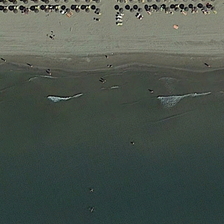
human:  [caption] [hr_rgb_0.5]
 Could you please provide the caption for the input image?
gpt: sea water in the wind set off layers of white spray .

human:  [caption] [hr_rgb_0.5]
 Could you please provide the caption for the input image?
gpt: some people are in a beach near a piece of green ocean .

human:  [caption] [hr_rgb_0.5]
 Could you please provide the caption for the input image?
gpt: some people are in a beach near a piece of green ocean .

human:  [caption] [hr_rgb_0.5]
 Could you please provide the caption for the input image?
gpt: a pedestrian are on the shore of the sea .

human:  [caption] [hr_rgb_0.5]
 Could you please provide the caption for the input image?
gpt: sea water in the wind set off layers of white spray .